Question: Every time I start my local Google AppEngine Dev Server in IntelliJ the datastore is empty. How can I configure AppEngine to persist the datastore?
I have tried adding '--datastore_path=c: mp' to Server parameters.
What am I doing wrong?

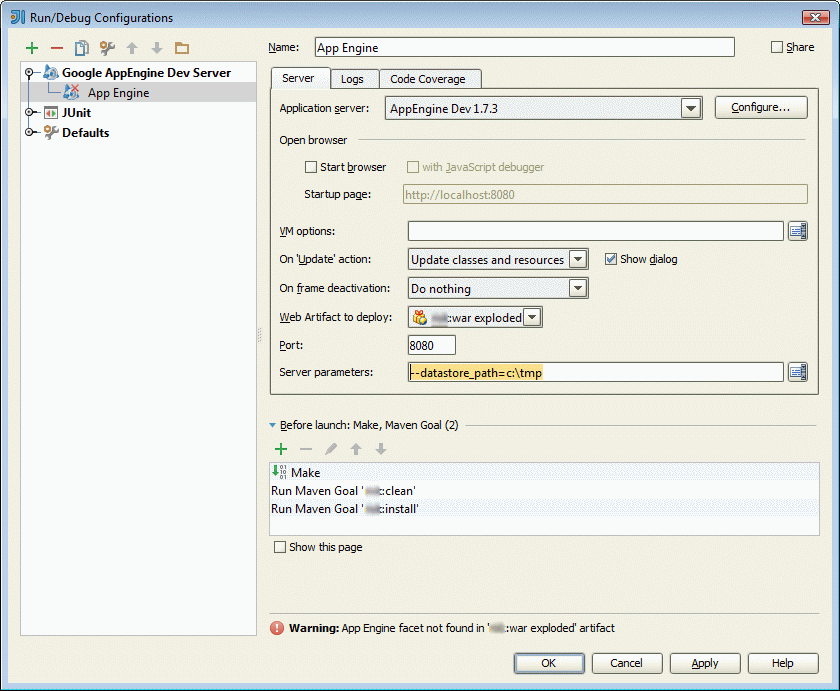
Answer: This was solved here <URL> with the following VM option:
'''
-Ddatastore.backing_store=c:/tmp/local_db.bin
'''
Note: It can take up to a couple of minutes before the file appears after you start the program.